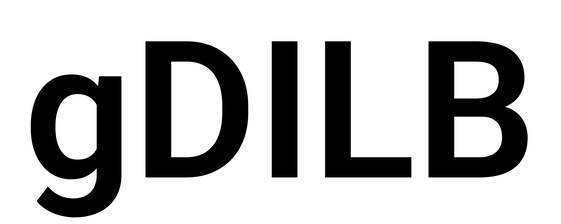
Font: Roboto_SemiBold